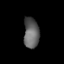
Tissue: lung
Cell type: Epithelial cells
Senescence score: 0.216
Nuclear area (px): 462
Mean DAPI intensity: 96.781